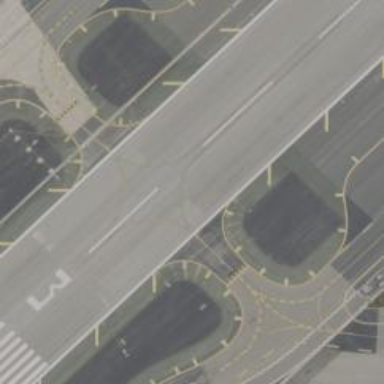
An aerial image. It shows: Image of taxiway at airport.